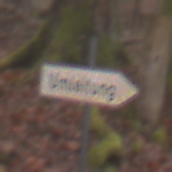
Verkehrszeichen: UmleitungswegweiserRechtsweisend
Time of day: Midday
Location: Outdoor (Nature)
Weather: Overcast
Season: Autumn
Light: Natural